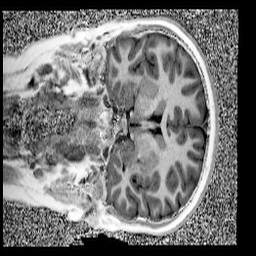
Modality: UNIT1
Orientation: coronal
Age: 12
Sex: male
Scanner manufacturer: siemens
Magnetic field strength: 3 T
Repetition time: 4 s
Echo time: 0.00299 s